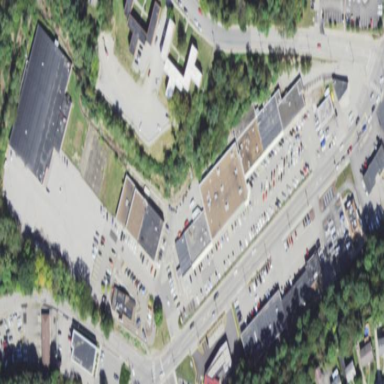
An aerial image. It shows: Retail area.